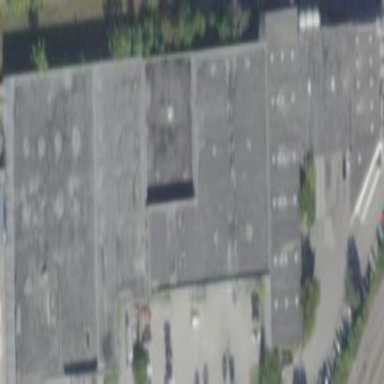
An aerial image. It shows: Building.